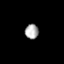
Tissue: prostate
Cell type: Myeloid cells
Senescence score: 0.7696
Nuclear area (px): 196
Mean DAPI intensity: 169.959